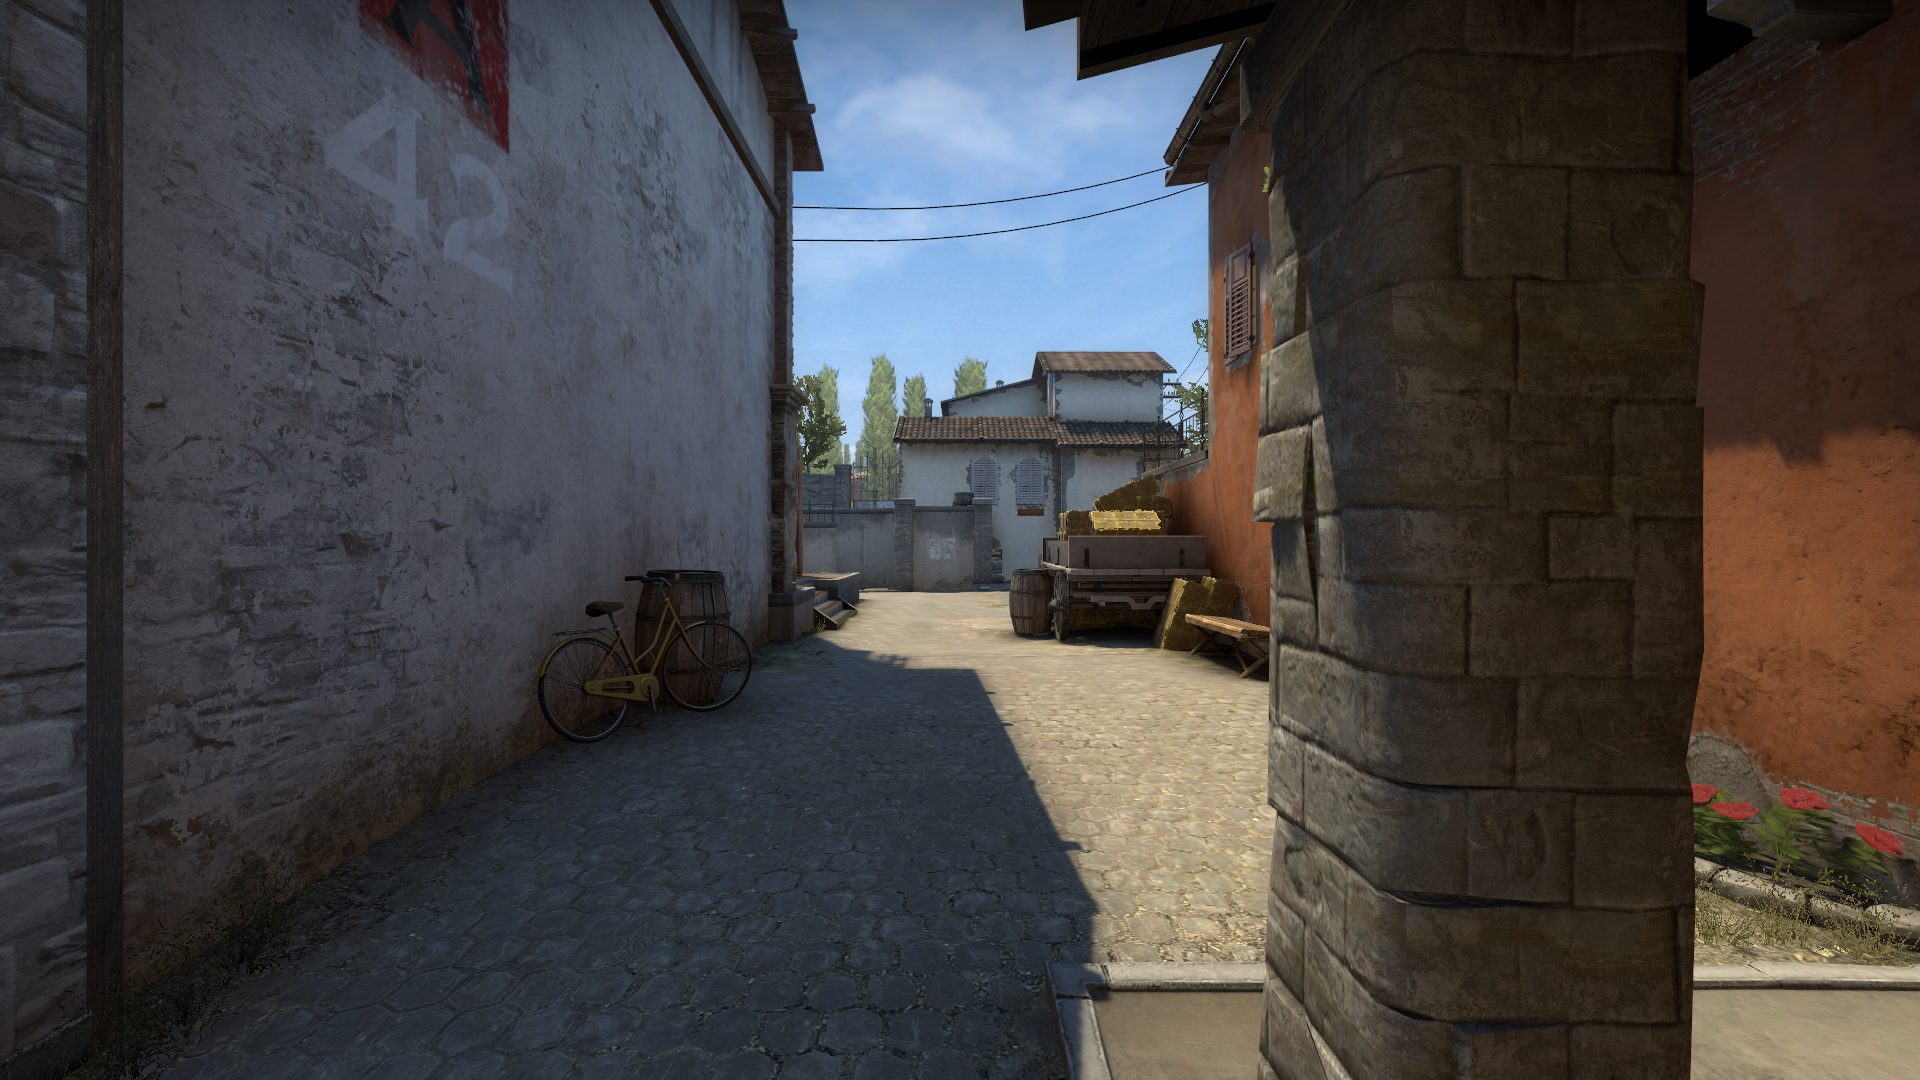
Map: de_inferno